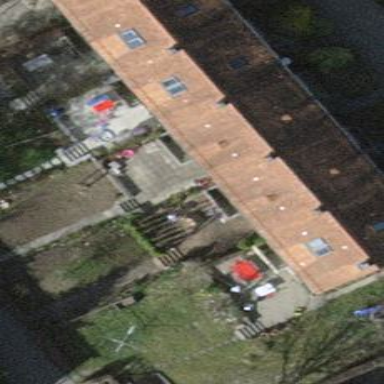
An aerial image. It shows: Beige house with gabled roof covered in orange-red roof tiles. The roof is oriented across the building.